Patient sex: F
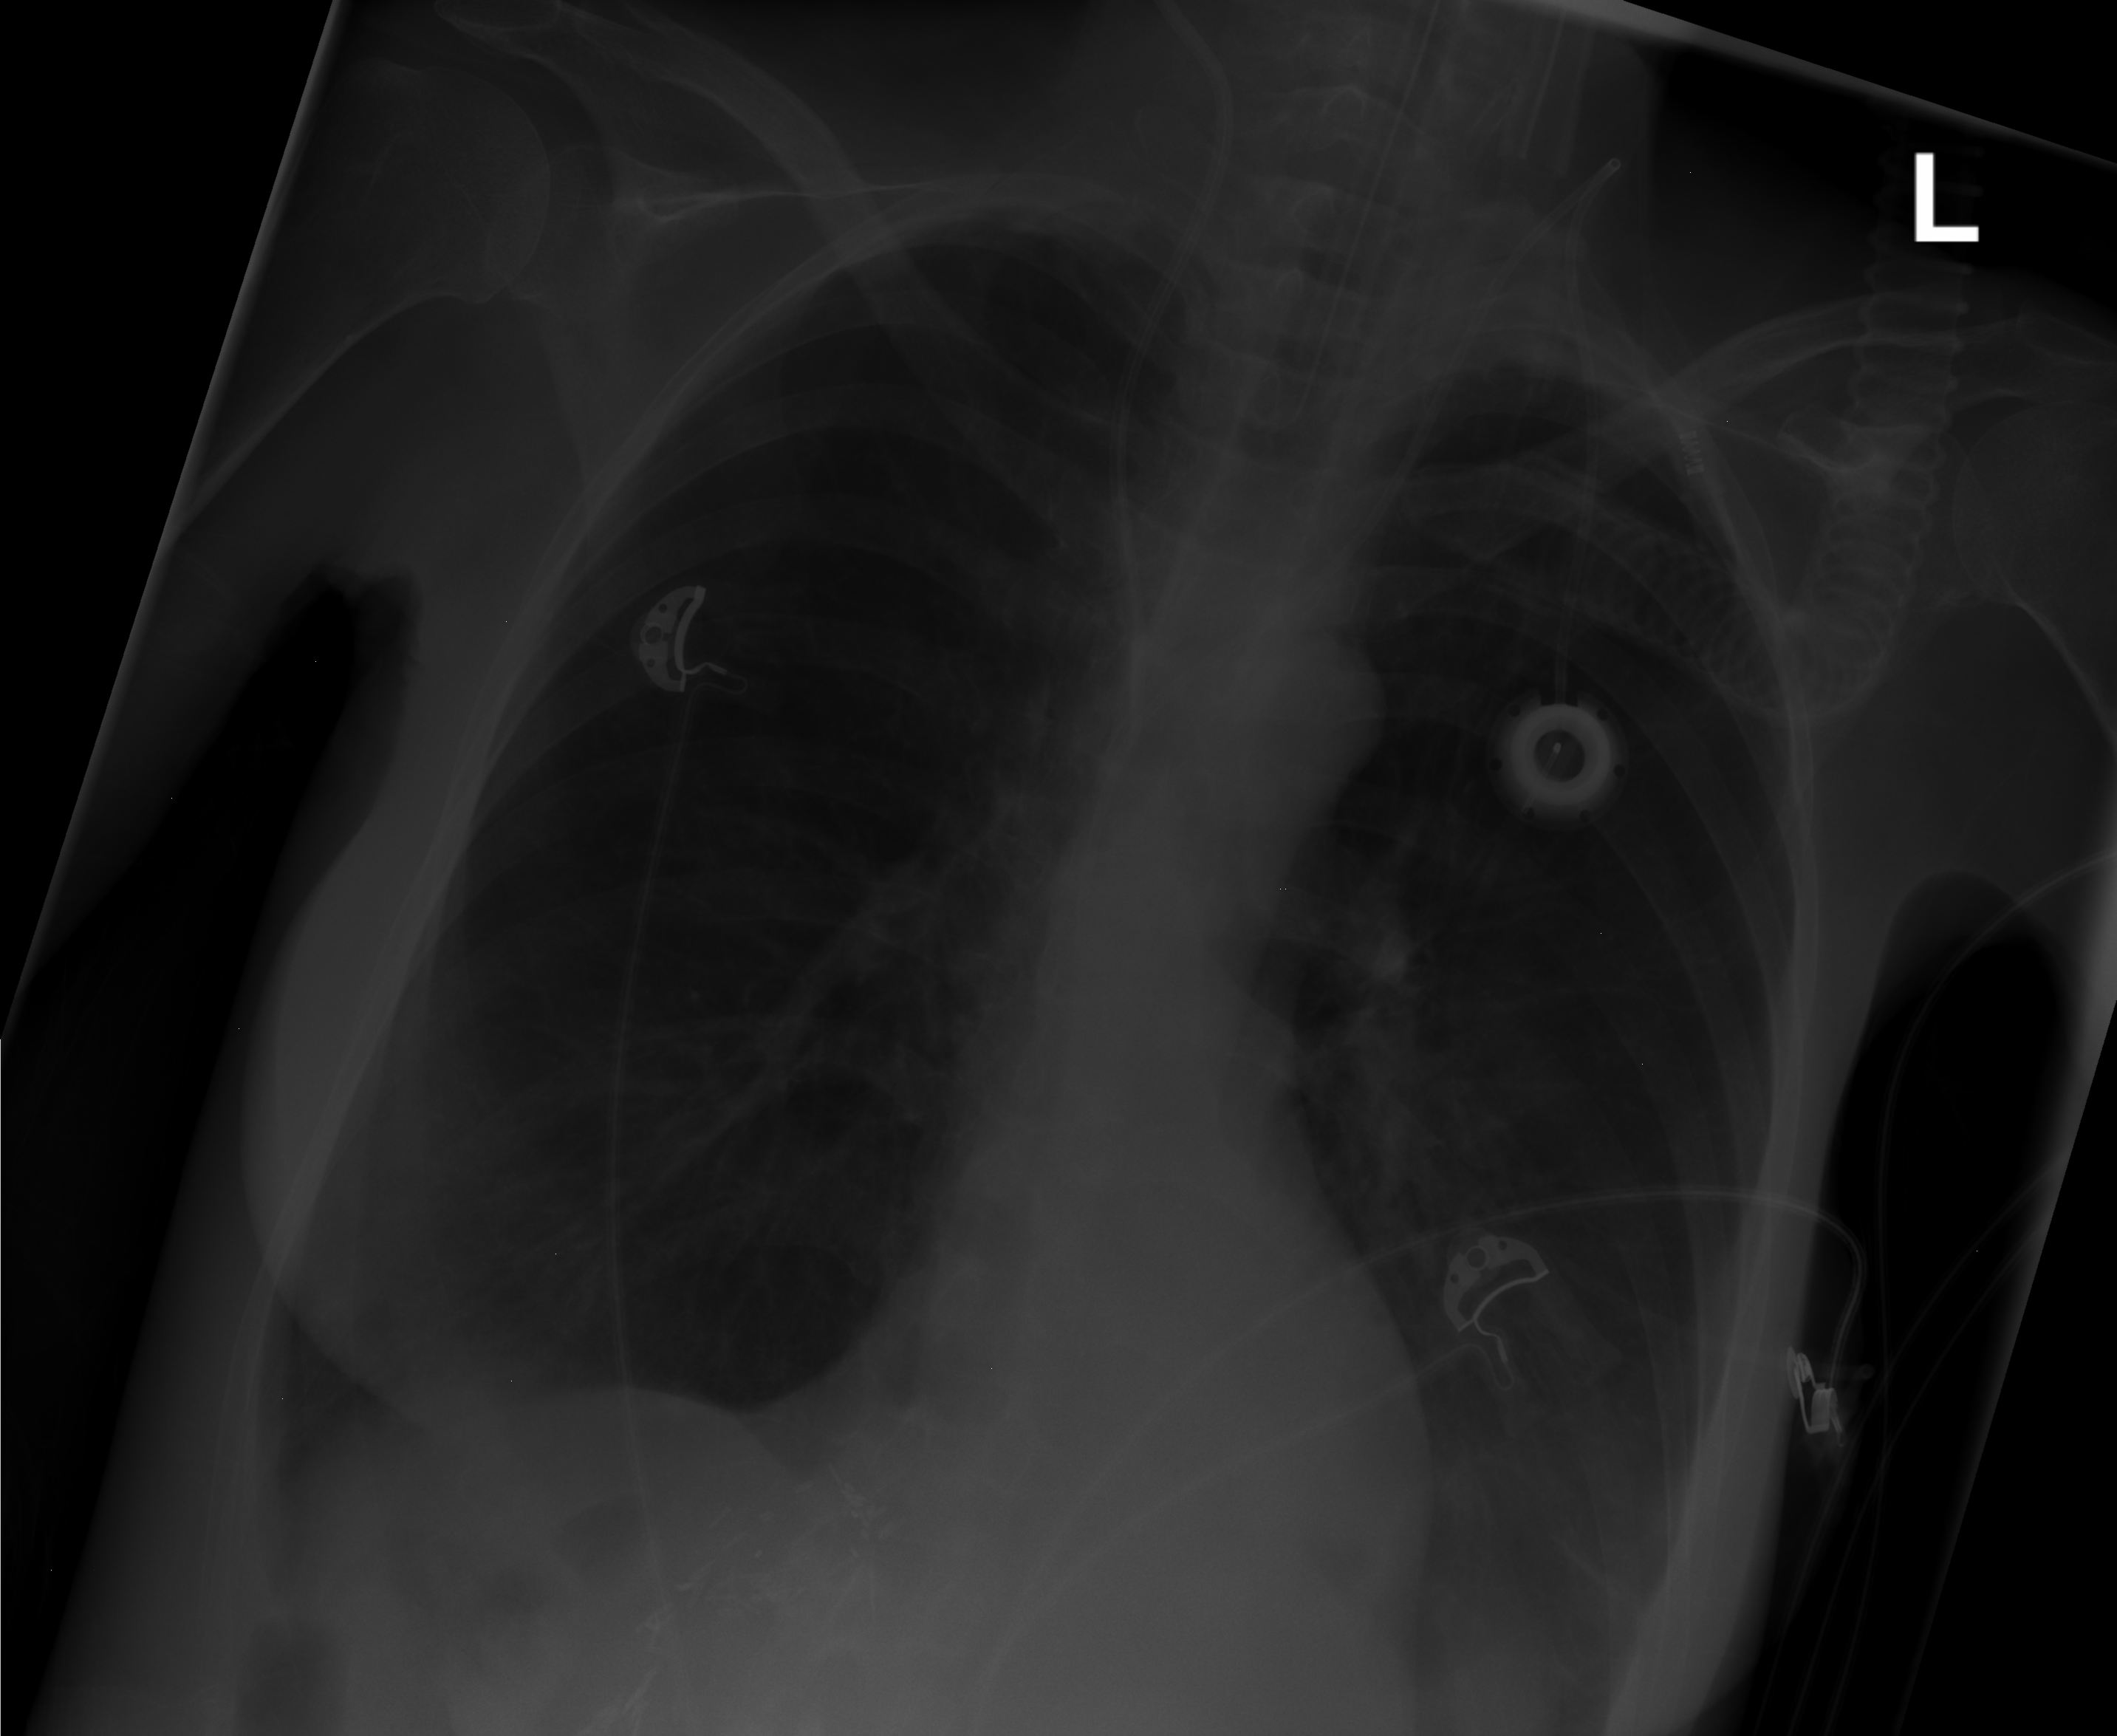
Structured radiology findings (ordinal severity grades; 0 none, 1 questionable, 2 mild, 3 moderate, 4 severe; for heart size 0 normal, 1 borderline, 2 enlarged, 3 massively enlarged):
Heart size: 0
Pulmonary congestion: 0
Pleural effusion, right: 0
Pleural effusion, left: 0
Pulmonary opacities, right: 0
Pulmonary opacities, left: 0
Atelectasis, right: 0
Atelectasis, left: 1